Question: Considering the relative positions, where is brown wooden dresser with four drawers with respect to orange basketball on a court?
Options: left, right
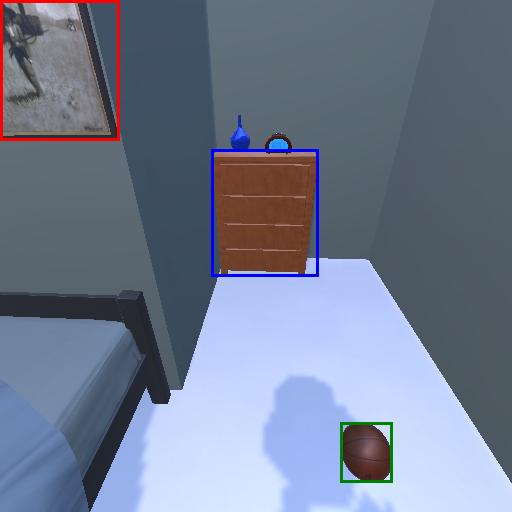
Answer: left